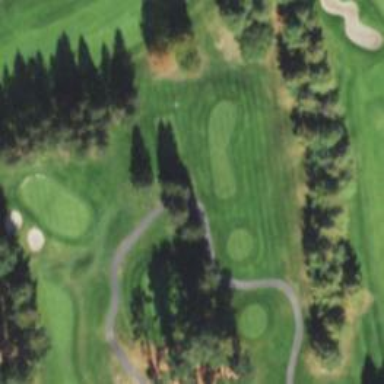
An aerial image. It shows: Path for both road and golf.